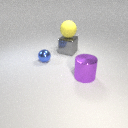
large gray metal cube behind large purple metal cylinder